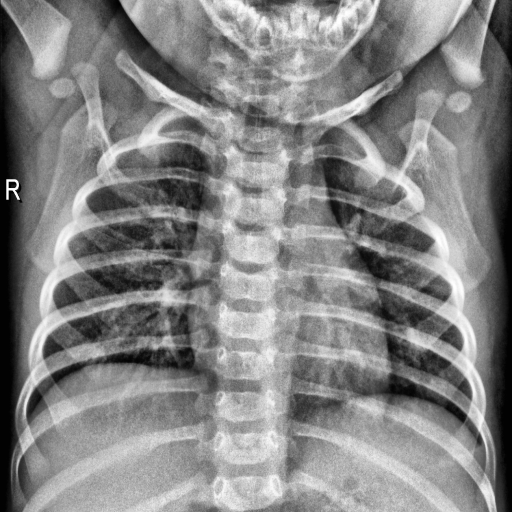
Finding: NORMAL